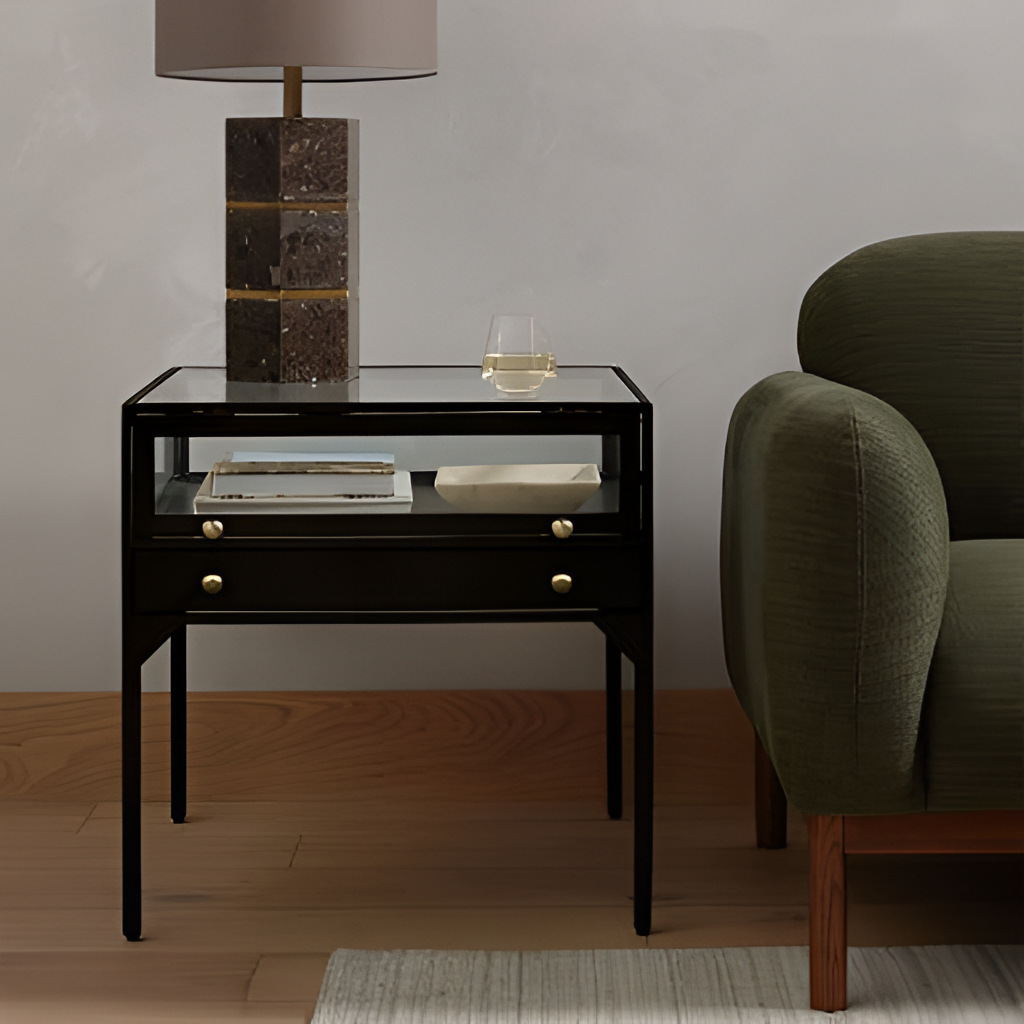
living room, glass side table, gray paint wallpaper, with solid pattern, wood flooring, with plank pattern, modern